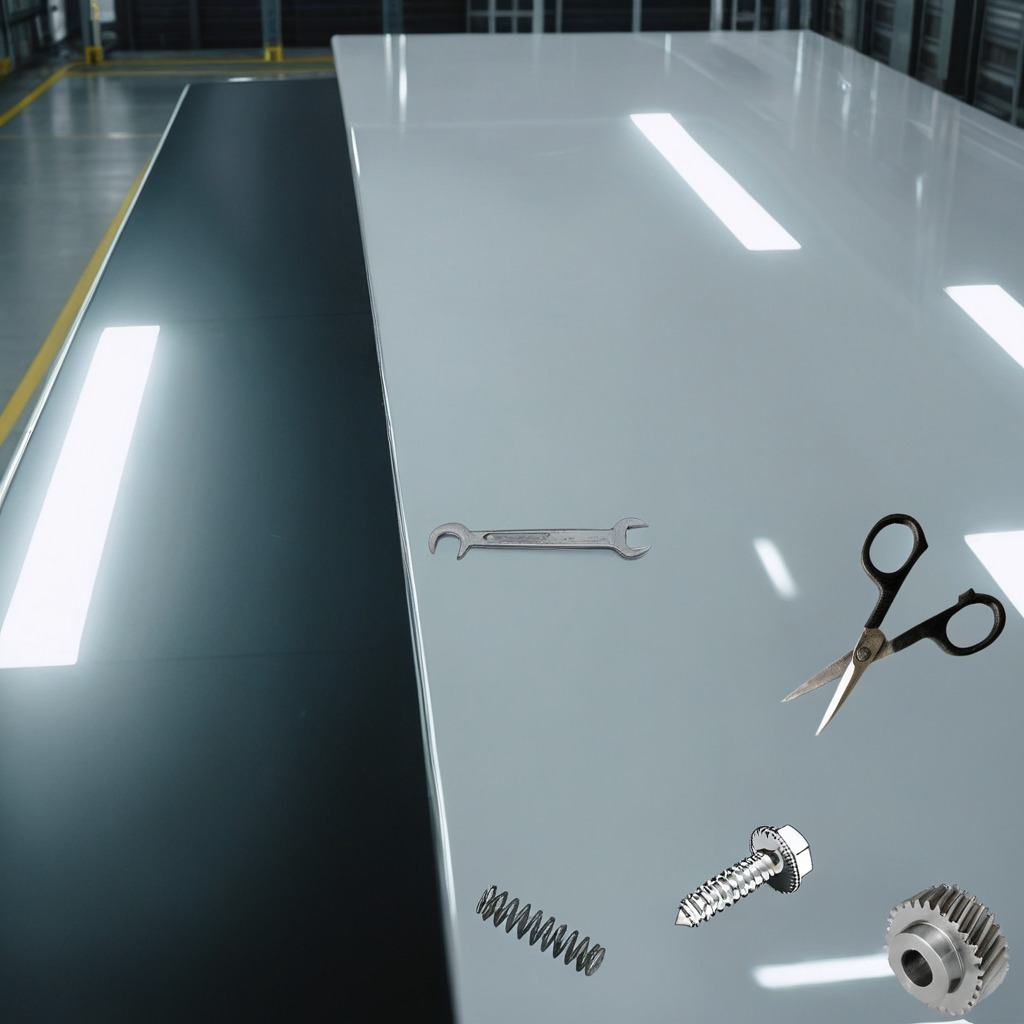
A steel gear with teeth, a metal machine screw, a coiled metal spring, a pair of scissors, and a wrench are lying on a high-gloss table in a ship maintenance bay industrial lighting.